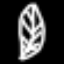
Label: leaf